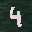
Label: 4